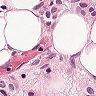
Metastatic tissue present: yes